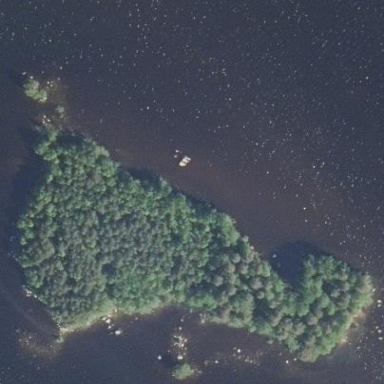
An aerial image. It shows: Island covered with woodland.